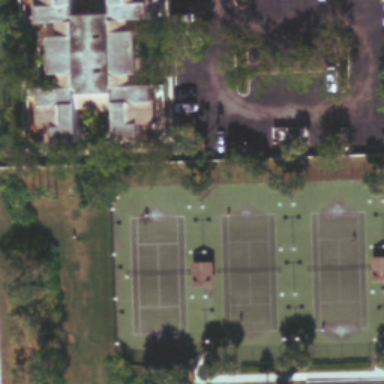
Three tennis courts arranged neatly with some plants surrounded .